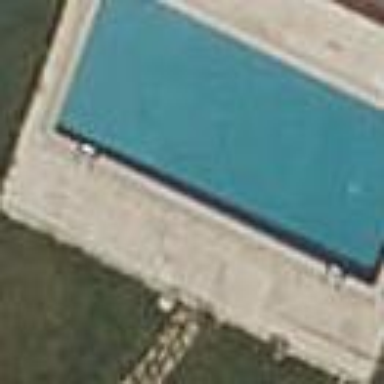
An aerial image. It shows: Swimming pool located in leisure land.